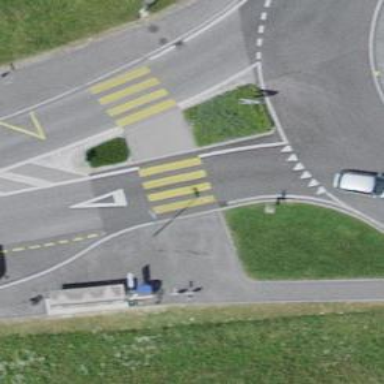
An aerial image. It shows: Kerb barrier.